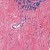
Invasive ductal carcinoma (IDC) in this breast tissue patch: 0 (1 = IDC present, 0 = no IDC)